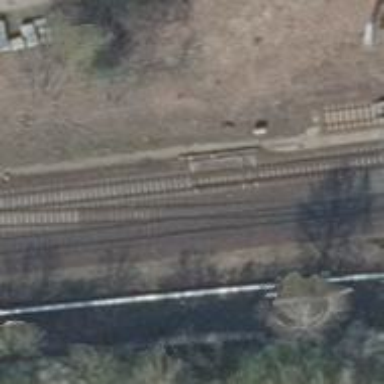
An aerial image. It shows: Railway switch with the turnout side on the left.